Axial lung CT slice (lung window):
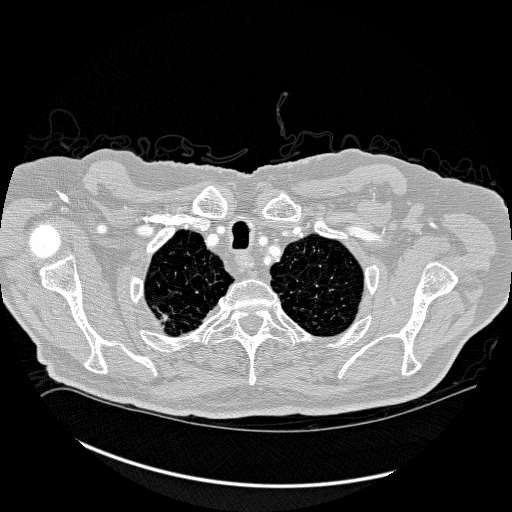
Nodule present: no